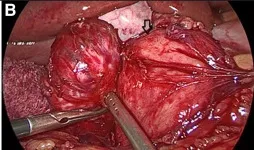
Intraoperative images from the second laparoscopy. (B) Black arrow: the pancreatic head.
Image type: medical_photograph (other_medical_photograph)